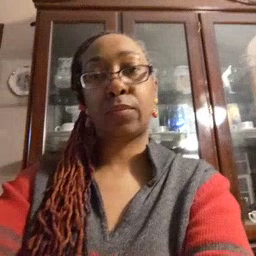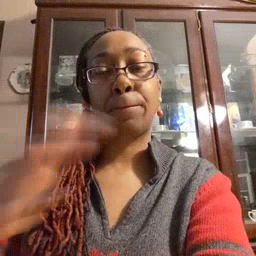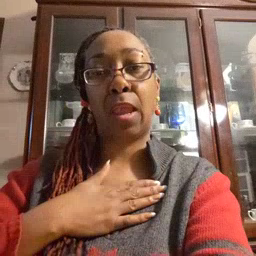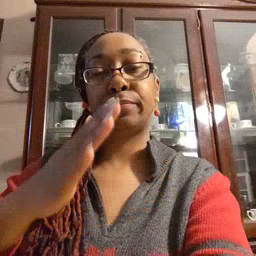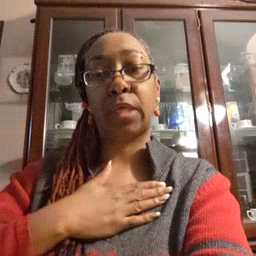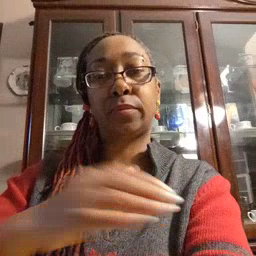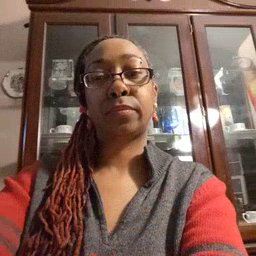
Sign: minemy